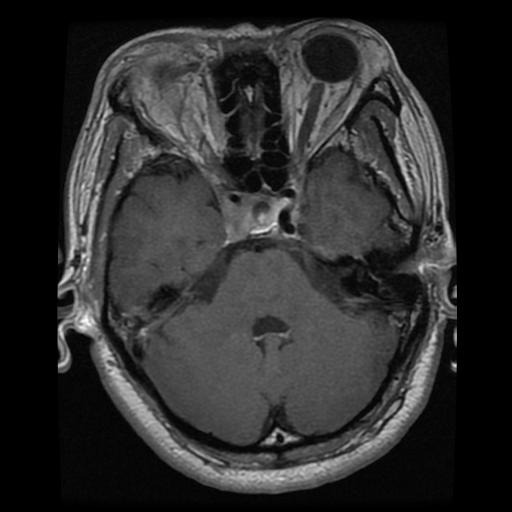
Label: pituitary